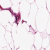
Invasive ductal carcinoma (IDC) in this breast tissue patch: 0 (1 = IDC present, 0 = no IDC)